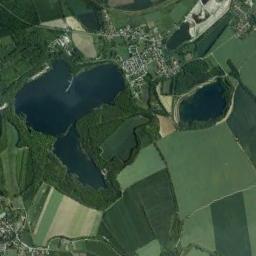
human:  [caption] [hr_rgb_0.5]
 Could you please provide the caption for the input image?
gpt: An irregular shape and an approximately circular blue lake surrounded by forests, Fields, And residential areas .

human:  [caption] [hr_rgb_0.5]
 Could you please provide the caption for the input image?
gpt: The two lakes lie in fields and villages and the water is dark blue .

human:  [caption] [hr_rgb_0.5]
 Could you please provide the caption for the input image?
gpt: There are two lakes with many green farmlands around .

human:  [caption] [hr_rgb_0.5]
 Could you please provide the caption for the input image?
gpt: There are many trees around the lake .

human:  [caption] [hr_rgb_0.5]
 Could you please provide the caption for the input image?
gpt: There are green Spaces and paths beside the lake in the picture .